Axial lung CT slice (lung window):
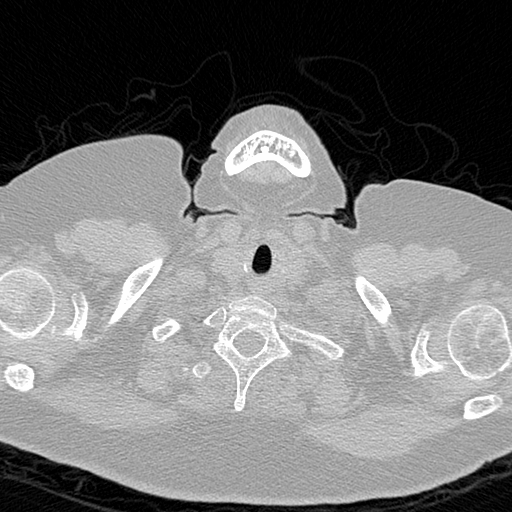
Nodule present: no